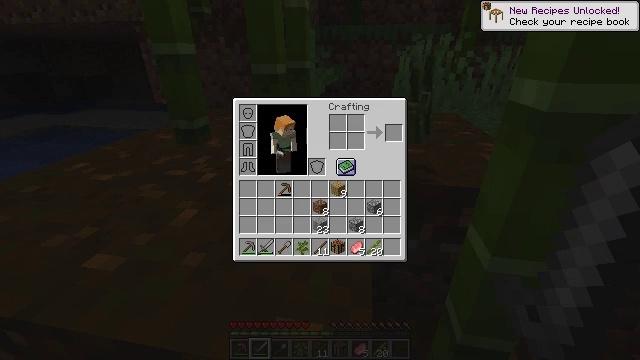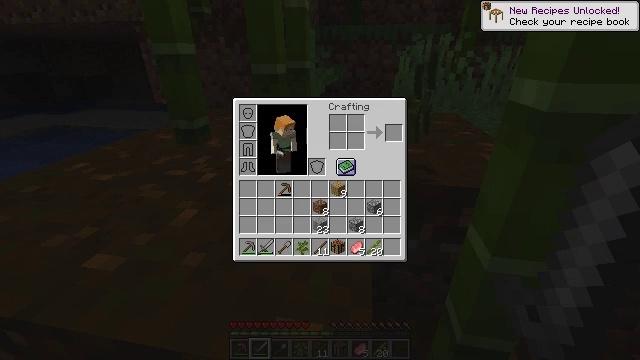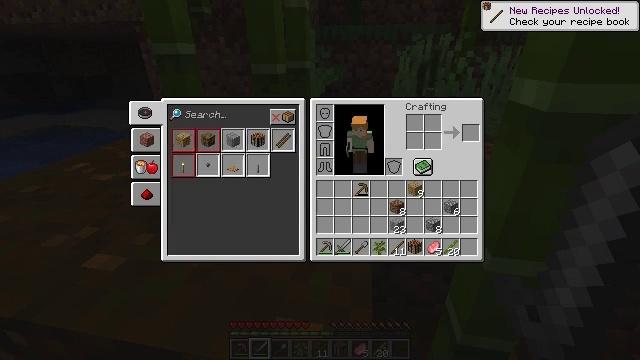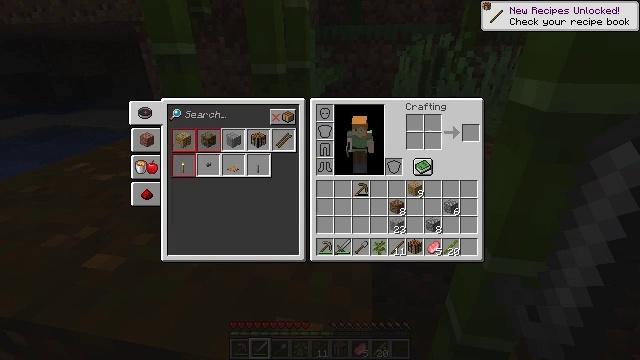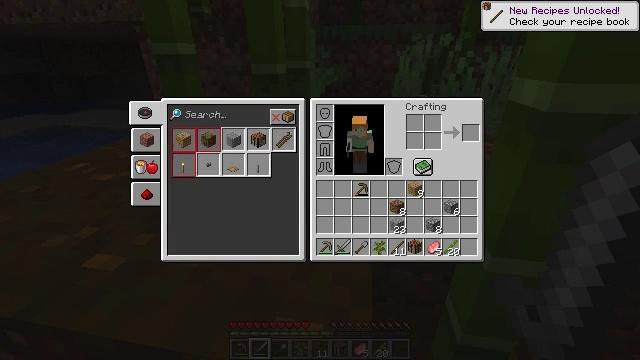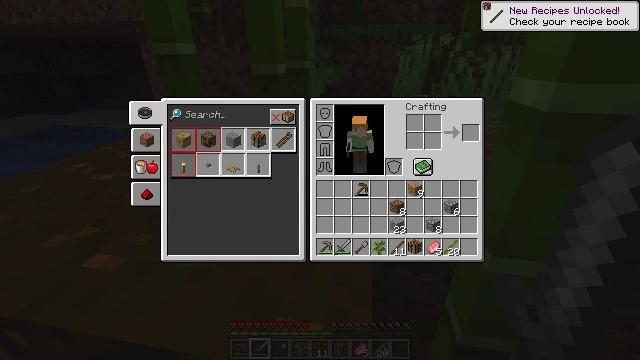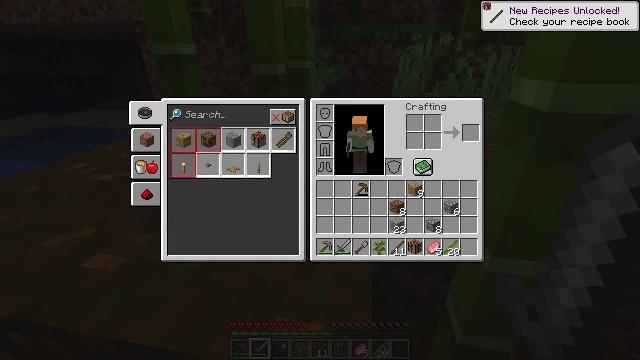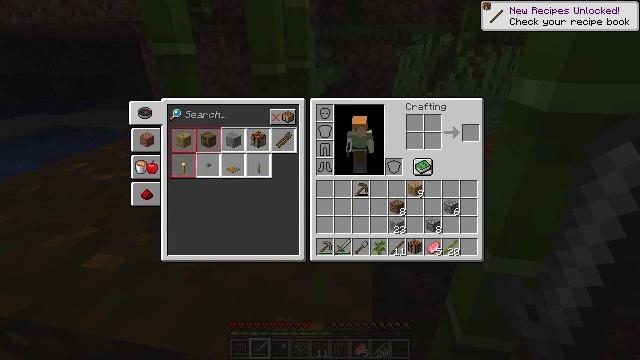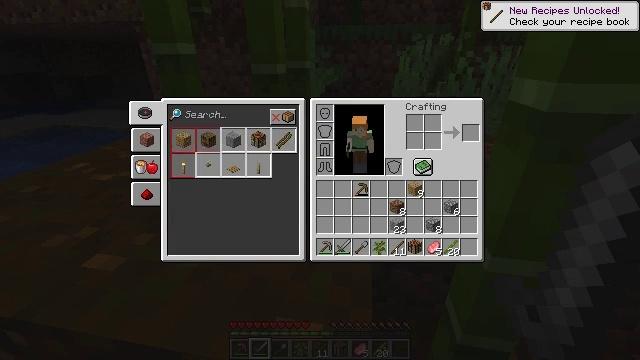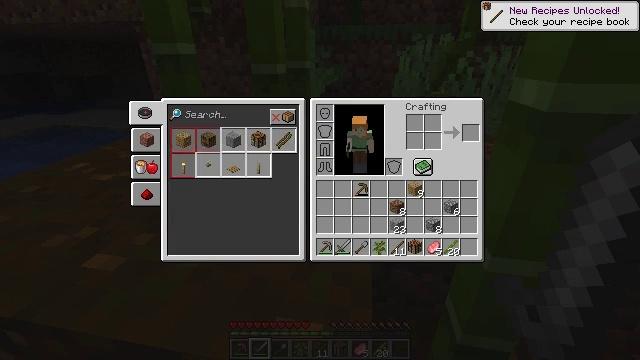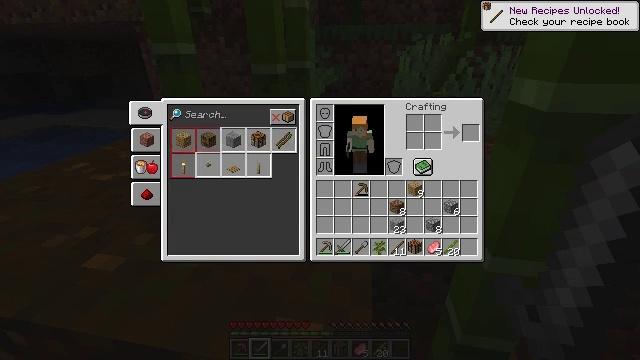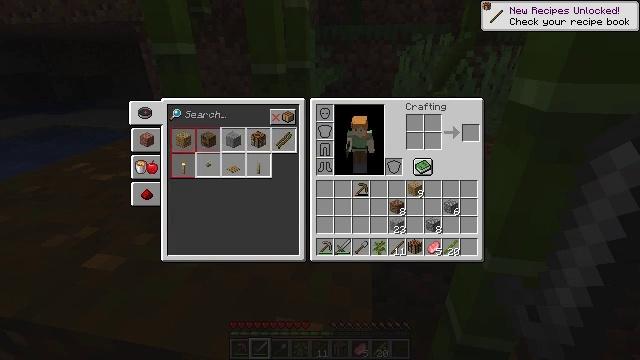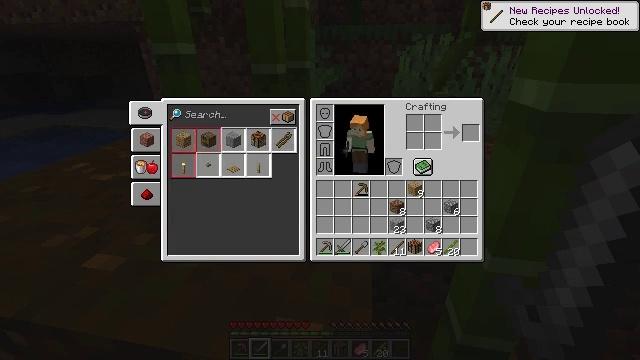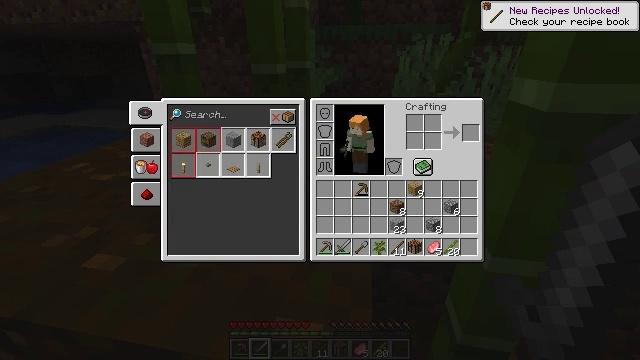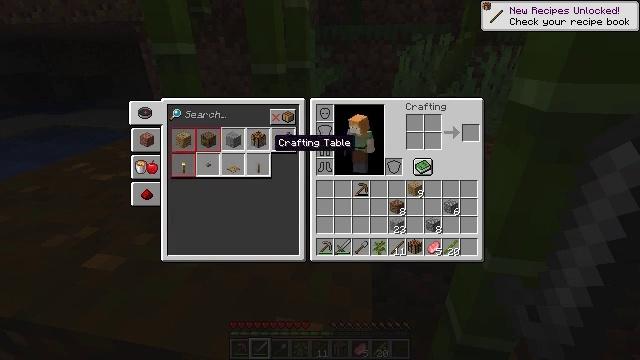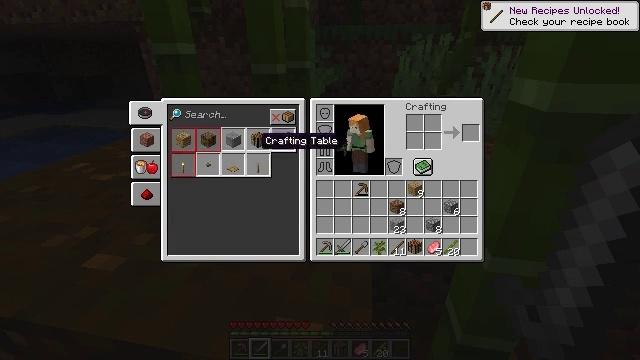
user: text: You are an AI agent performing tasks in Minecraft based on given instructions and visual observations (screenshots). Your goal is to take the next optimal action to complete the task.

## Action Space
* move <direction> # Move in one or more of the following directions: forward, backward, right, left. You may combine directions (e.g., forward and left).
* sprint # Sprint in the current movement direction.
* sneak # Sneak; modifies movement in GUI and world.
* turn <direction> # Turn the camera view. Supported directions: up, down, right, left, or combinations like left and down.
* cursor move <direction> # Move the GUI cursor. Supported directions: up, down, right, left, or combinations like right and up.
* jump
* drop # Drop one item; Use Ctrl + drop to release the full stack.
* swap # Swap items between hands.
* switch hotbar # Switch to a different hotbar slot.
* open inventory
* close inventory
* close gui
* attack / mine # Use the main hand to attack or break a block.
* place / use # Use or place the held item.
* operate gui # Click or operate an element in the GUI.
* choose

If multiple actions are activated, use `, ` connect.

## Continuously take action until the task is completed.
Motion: motion action
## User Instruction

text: Collect bamboo for crafting.
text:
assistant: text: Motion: no_op
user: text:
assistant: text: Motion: operate gui
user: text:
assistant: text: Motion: operate gui
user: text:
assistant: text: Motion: operate gui
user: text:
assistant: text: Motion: operate gui
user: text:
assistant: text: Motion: operate gui
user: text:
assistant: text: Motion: no_op
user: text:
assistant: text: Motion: no_op
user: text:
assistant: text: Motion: no_op
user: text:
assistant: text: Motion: no_op
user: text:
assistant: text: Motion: cursor move left
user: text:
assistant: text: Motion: cursor move left
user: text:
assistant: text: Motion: cursor move left and up
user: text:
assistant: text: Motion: cursor move left
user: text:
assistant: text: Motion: cursor move left
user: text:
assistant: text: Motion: cursor move left
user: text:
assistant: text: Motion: cursor move left
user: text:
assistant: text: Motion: no_op
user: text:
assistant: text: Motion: cursor move right and down
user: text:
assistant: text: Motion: no_op
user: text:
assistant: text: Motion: no_op
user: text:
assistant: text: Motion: no_op
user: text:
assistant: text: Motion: no_op
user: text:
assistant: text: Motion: no_op
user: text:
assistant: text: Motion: no_op
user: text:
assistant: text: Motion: no_op
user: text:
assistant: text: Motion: operate gui
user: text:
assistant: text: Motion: operate gui
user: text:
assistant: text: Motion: operate gui
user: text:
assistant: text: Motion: operate gui